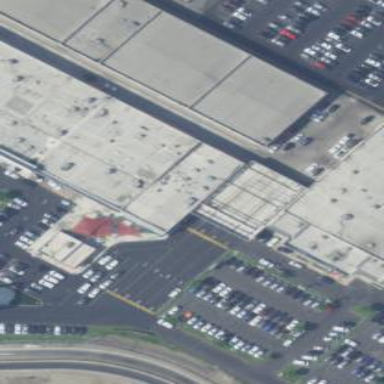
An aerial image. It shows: Commercial building used for cars.